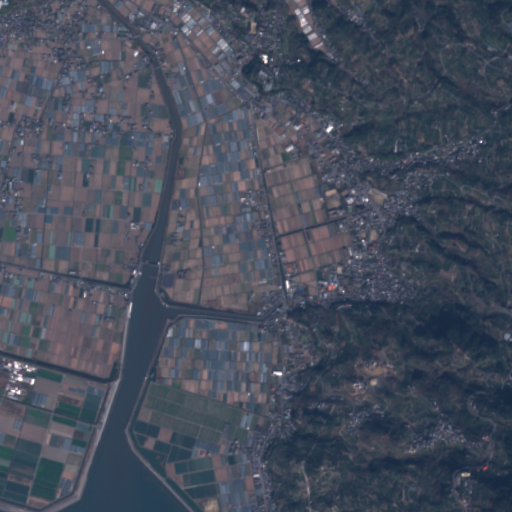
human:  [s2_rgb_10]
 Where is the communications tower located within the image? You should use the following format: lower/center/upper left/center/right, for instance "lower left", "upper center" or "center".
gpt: The communications tower is located in the center of the image.
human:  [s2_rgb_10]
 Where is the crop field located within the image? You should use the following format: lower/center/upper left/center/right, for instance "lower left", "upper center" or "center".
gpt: The crop field is located in the lower left of the image.
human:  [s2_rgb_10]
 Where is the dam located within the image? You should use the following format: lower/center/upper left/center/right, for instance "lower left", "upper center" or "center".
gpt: The dam is located in the lower right of the image.
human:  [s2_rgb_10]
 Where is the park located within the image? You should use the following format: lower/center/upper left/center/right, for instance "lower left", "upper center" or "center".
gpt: The park is located in the lower right of the image.
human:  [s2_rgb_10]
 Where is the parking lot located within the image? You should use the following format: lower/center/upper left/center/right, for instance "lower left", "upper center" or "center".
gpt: The parking lot is located in the lower right of the image.
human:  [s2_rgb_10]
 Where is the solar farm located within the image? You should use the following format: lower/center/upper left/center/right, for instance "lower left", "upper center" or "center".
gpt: The solar farm is located in the lower center of the image.
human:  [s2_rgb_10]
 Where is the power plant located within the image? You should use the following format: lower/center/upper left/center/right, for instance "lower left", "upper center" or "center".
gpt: There is no power plant in the image.